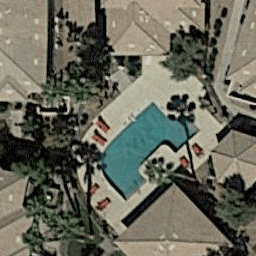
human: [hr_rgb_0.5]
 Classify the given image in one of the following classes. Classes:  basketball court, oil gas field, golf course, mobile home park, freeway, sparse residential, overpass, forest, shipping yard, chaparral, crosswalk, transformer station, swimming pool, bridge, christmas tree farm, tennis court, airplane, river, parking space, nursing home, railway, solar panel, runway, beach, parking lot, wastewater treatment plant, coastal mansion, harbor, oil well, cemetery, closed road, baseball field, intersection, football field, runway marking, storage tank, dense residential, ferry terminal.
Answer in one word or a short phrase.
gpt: swimming pool